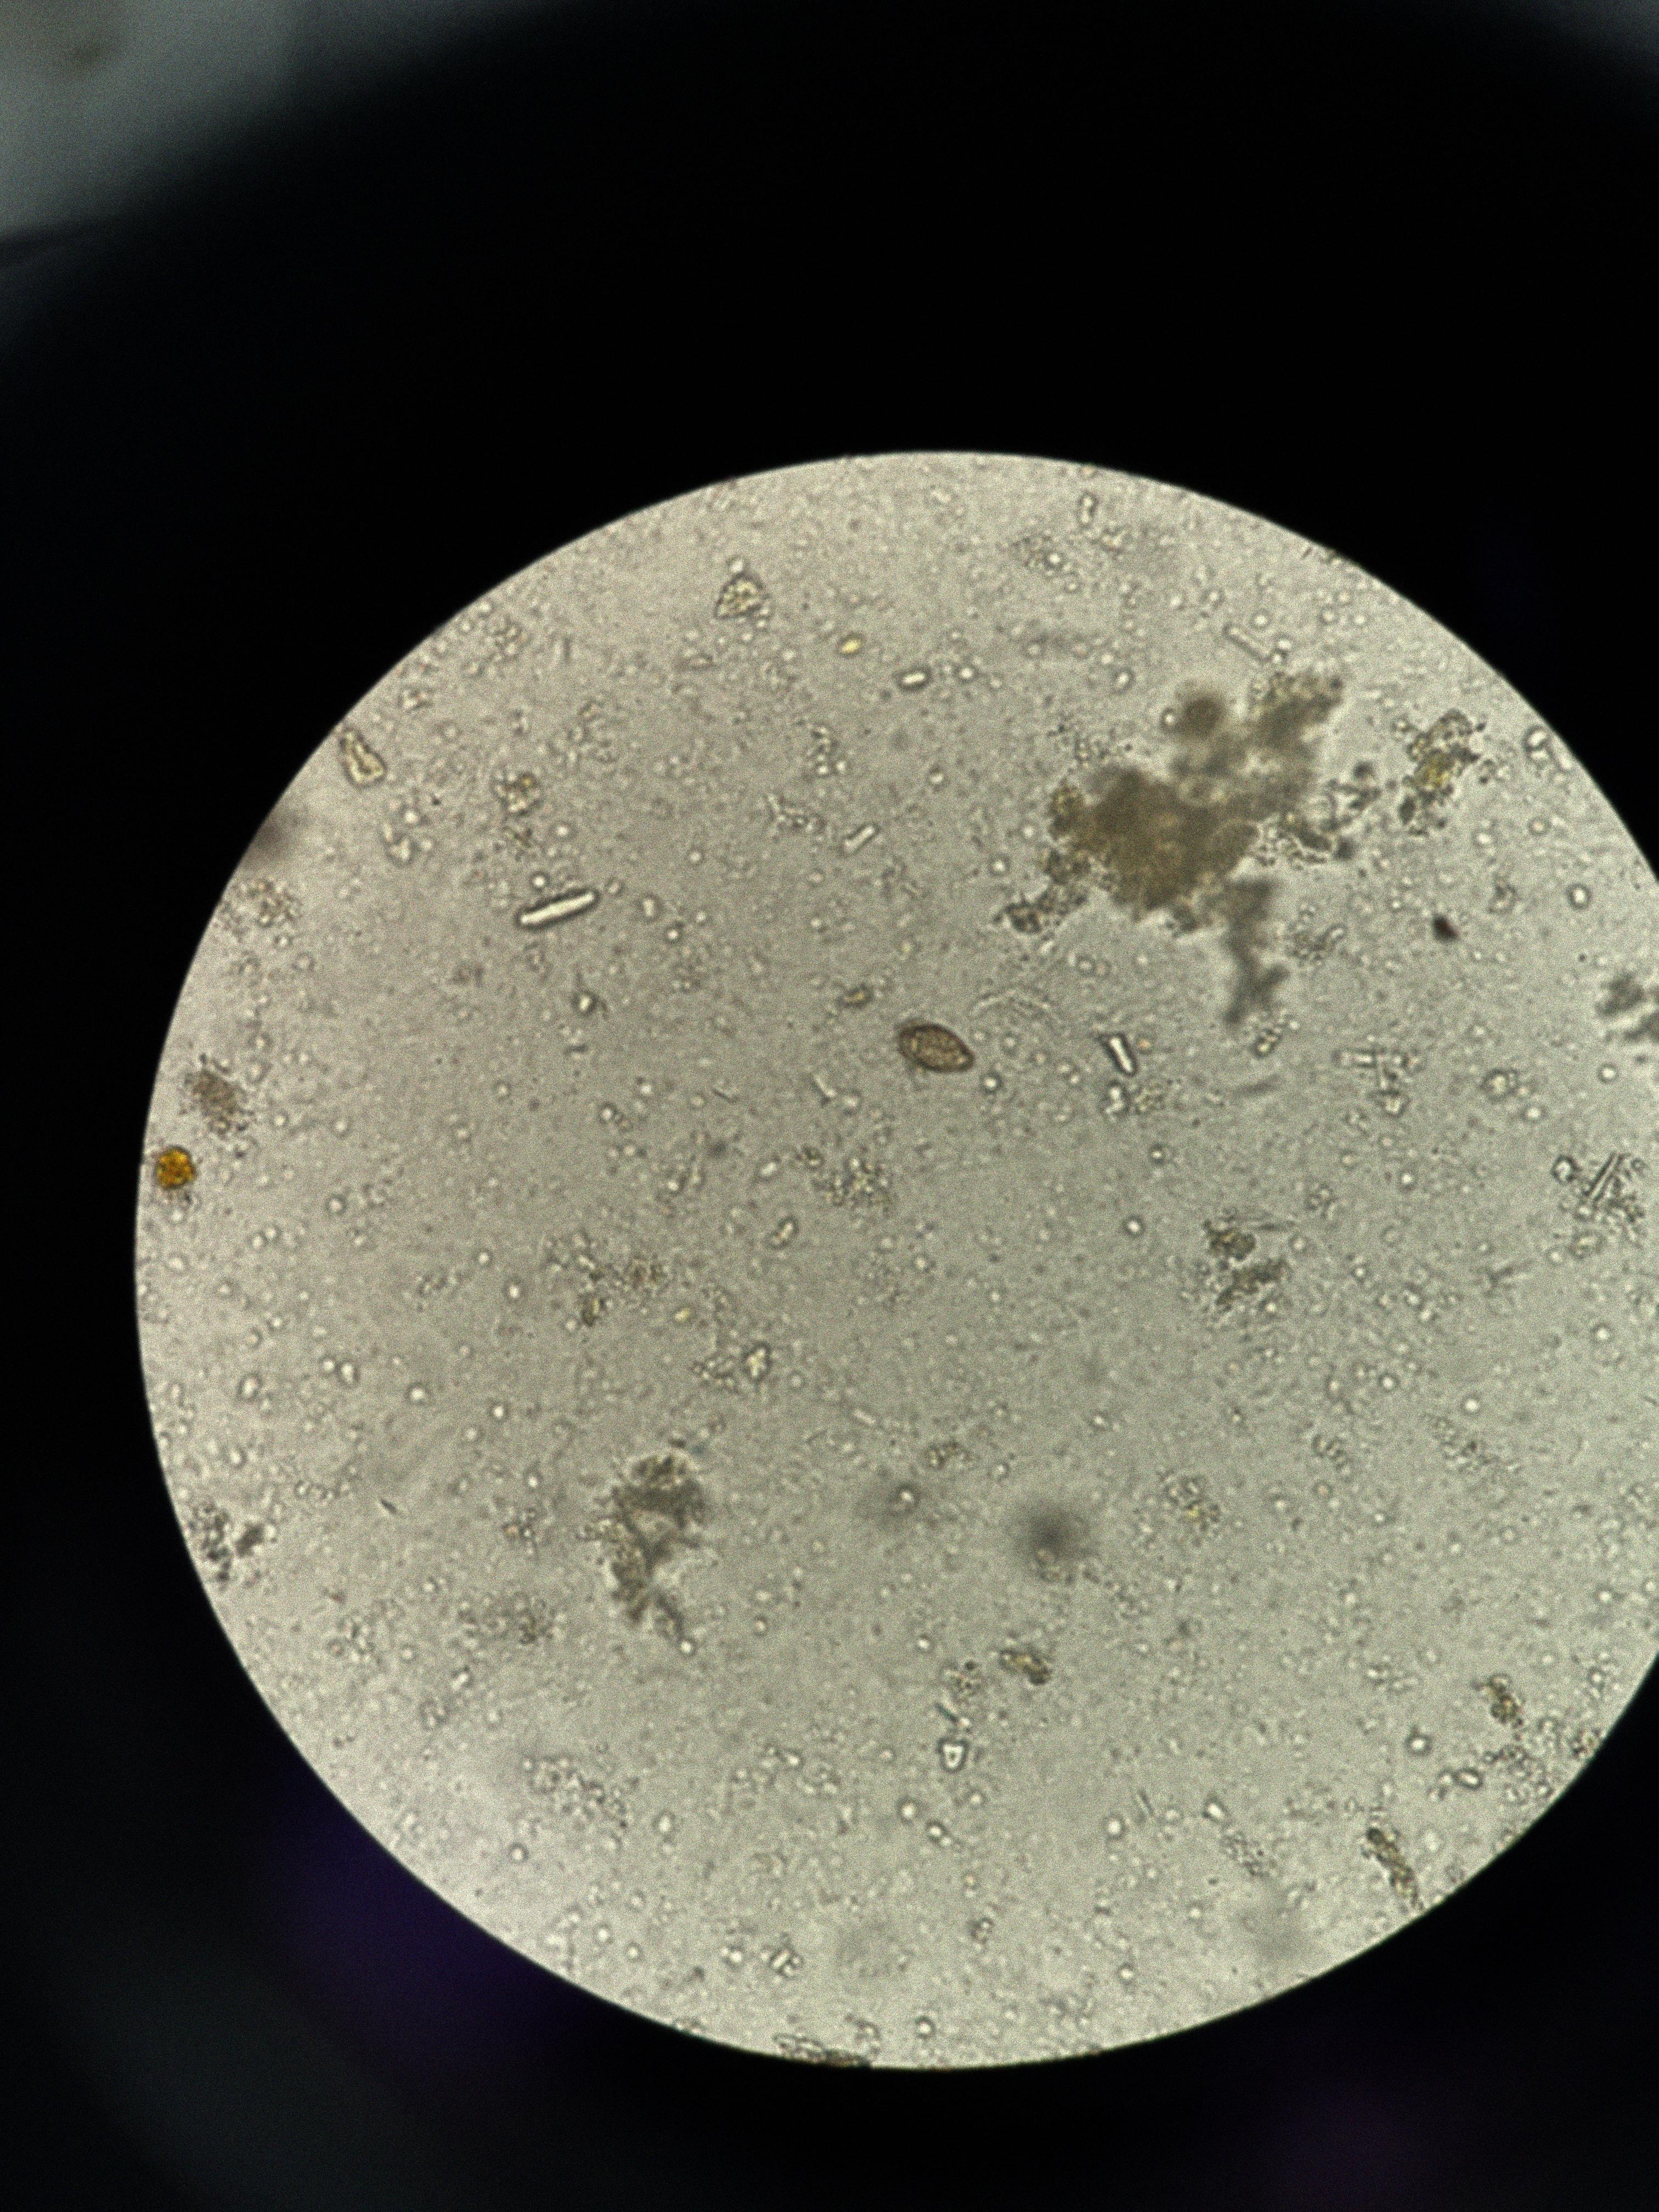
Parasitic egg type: Opisthorchis viverrine